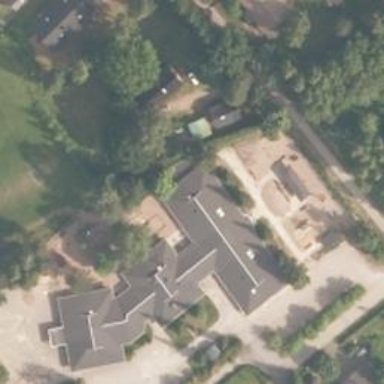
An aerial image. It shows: Kindergarten.